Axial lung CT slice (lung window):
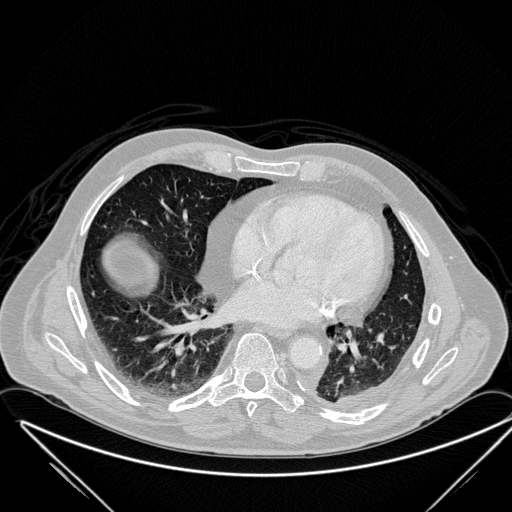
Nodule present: no